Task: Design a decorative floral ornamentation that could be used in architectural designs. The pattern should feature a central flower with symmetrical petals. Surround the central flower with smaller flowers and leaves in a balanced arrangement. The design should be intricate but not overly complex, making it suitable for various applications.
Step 661:
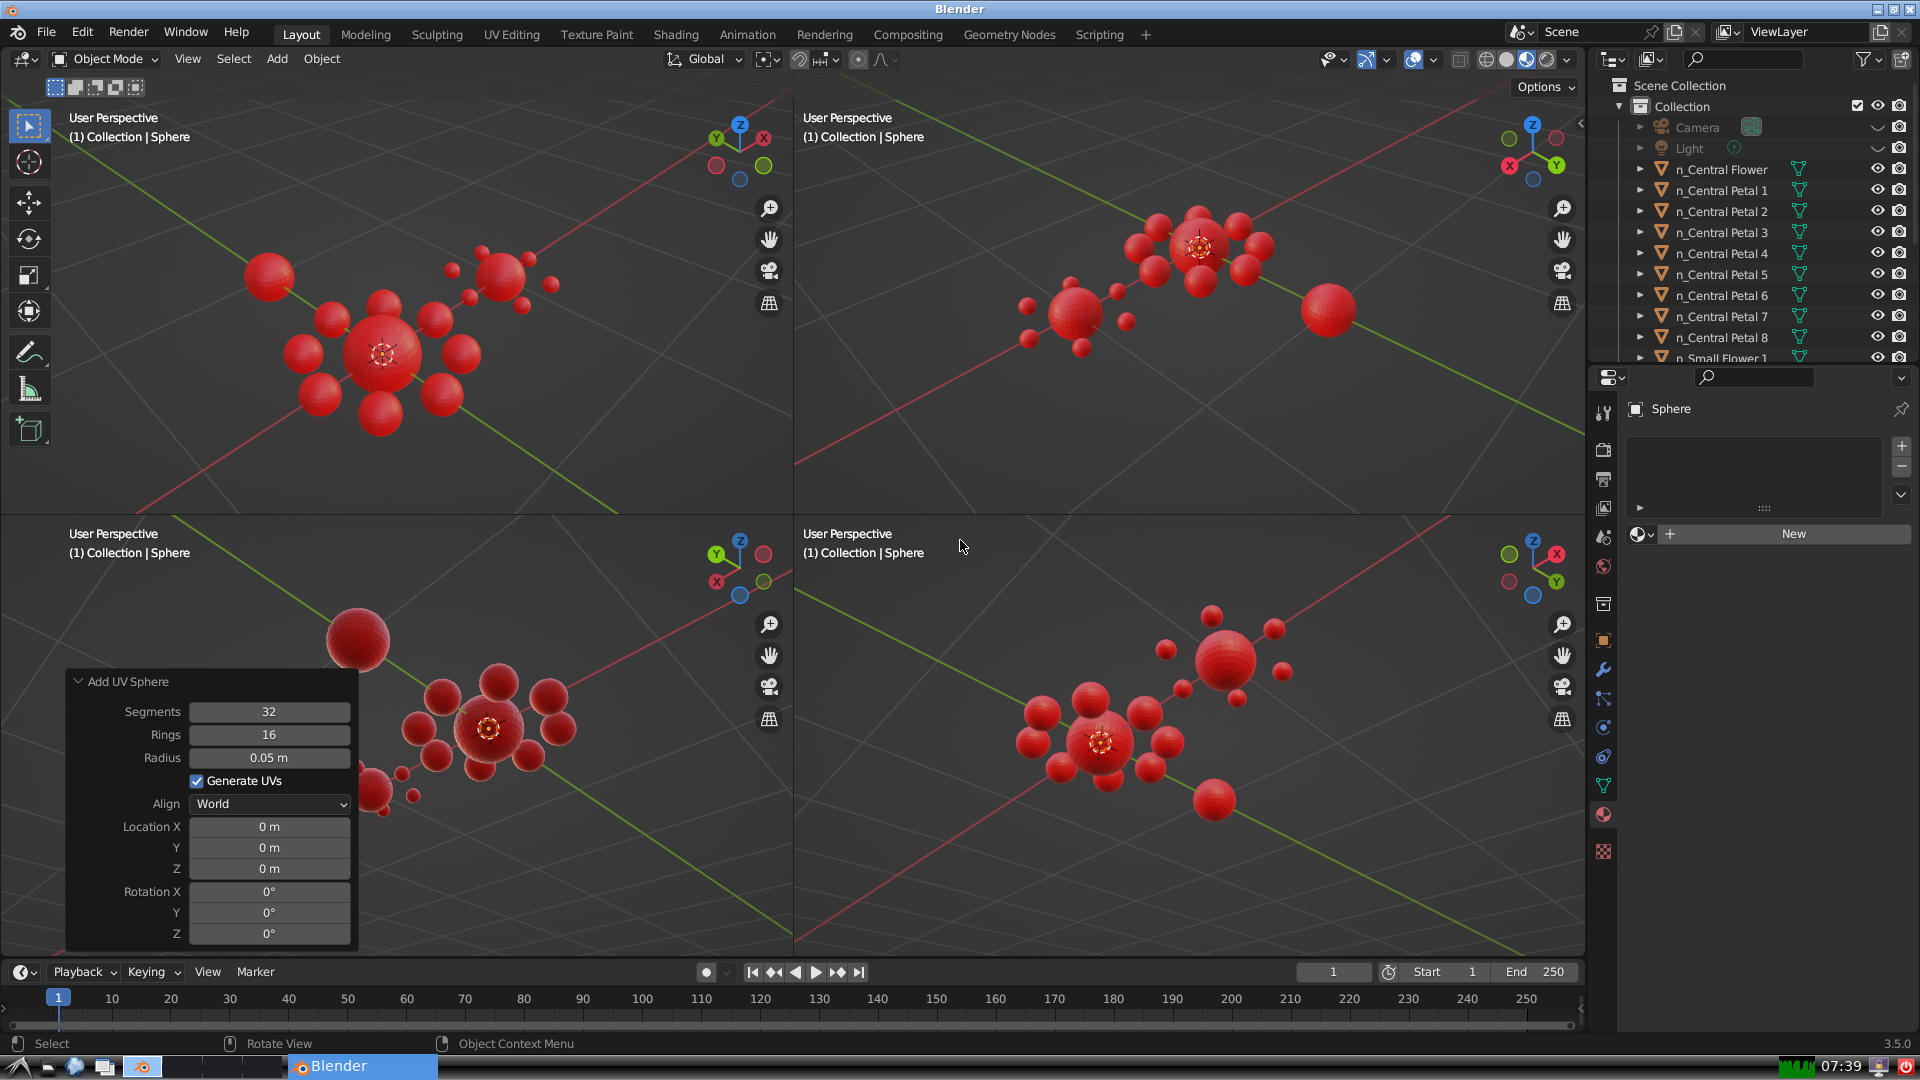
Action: {"key_press": ['Ctrl, Home']}